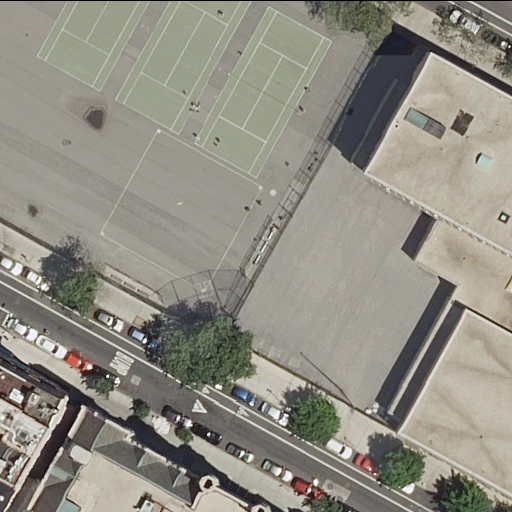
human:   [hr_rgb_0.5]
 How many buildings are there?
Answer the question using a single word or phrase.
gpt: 3

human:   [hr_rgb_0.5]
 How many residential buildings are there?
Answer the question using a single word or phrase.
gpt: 2

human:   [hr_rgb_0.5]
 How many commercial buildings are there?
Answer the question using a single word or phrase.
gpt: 0

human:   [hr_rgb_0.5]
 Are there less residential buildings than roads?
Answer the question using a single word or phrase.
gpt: no

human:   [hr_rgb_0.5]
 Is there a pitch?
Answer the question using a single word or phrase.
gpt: yes

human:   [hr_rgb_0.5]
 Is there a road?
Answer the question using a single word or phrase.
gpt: yes

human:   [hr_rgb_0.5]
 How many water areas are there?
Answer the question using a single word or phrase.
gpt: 0

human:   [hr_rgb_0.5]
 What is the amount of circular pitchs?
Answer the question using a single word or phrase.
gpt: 0

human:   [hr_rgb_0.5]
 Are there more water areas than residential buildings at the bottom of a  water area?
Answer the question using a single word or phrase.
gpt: no

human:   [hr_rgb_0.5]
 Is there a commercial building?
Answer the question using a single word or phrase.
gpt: no

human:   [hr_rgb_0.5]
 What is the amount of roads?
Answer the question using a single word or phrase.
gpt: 2

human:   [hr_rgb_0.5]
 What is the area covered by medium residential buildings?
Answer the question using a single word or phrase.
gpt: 0m2

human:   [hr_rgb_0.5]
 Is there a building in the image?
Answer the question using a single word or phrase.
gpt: yes

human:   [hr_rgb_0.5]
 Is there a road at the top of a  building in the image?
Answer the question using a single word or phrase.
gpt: yes

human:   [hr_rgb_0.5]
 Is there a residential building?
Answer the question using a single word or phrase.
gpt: yes

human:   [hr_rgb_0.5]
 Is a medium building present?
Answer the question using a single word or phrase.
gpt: no

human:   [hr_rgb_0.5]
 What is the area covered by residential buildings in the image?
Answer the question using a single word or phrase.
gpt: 1130m2

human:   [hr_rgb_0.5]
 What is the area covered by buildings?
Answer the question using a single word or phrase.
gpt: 2708m2

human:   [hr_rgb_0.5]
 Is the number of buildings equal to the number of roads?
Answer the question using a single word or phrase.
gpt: no

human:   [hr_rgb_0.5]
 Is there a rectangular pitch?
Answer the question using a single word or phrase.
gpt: yes

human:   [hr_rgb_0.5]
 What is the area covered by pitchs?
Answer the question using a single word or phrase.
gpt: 861m2

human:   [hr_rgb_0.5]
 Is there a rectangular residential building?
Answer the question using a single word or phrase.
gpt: yes

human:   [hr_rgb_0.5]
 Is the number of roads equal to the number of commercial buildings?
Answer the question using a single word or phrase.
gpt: no

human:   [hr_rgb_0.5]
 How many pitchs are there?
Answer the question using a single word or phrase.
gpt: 1

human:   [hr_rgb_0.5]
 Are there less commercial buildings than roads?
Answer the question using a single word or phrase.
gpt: yes

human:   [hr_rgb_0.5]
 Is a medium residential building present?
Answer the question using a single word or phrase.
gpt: no

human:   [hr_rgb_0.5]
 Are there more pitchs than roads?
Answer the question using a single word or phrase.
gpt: no

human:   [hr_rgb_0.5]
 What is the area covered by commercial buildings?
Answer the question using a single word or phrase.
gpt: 0m2

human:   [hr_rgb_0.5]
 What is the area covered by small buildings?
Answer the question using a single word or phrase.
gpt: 0m2

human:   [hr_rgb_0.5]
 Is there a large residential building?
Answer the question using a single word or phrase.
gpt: yes

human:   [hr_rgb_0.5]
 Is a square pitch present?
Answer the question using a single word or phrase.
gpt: no

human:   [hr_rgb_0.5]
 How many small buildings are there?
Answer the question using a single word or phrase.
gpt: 0

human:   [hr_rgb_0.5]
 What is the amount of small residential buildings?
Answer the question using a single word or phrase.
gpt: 0

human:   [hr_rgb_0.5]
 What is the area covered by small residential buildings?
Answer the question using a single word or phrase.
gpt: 0m2

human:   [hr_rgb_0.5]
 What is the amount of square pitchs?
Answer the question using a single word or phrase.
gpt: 0

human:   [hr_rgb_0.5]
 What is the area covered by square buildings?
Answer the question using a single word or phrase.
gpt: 0m2

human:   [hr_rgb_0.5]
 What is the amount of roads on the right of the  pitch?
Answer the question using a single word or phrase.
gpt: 2

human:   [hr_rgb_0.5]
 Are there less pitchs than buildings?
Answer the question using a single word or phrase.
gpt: yes

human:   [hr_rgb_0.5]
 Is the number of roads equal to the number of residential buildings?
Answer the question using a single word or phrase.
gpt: yes

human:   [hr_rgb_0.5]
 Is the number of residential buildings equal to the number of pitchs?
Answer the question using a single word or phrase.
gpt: no

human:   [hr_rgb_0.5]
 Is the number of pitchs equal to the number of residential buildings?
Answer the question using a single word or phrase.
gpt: no

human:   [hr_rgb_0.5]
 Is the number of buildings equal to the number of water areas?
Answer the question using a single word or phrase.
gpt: no

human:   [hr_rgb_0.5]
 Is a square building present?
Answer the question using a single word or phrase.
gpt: no

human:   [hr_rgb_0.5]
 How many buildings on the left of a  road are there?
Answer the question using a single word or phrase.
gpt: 2

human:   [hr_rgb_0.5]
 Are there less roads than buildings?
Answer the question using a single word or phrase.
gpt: yes

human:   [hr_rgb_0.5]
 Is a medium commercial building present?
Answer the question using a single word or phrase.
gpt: no

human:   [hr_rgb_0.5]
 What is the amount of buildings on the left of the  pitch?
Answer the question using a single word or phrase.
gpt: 0

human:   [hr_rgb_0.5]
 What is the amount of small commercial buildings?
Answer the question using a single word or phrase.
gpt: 0

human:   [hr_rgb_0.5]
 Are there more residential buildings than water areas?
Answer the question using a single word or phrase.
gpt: yes

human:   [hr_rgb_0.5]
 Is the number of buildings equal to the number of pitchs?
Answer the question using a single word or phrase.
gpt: no

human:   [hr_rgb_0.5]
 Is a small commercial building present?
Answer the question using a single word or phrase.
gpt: no

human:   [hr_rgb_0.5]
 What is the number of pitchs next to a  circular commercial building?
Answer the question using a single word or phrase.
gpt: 0

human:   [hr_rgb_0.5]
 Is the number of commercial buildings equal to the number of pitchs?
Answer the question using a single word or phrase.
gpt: no

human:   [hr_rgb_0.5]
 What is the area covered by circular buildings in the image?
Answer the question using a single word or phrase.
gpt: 0m2

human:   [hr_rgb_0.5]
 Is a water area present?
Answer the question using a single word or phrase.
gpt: no

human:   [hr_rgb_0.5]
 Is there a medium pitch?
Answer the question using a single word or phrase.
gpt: no

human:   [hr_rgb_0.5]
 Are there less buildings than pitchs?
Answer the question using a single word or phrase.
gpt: no

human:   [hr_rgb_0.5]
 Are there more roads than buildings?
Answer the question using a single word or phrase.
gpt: no

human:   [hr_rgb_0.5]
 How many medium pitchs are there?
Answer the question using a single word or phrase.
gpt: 0

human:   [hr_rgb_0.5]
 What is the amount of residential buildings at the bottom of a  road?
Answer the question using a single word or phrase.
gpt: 2

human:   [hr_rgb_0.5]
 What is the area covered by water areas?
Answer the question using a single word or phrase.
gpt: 0m2

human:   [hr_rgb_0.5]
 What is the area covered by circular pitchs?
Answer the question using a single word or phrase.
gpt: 0m2

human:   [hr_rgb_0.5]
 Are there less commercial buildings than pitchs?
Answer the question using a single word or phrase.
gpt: yes

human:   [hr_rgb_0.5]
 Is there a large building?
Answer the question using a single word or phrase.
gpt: yes